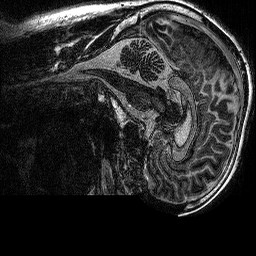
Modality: MP2RAGE
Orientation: sagittal
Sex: male
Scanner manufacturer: siemens
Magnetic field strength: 3 T
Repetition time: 5 s
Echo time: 0.00292 s